Question: How do I create a progress bar with blue progress indication, grey background and :

I've tried to play around with shapes, to create the left section with border only on the right. The closest example that I could find was <URL>, but I was unable to modify it to display the gap required in my case.
Unless I get to work, I might end up using 'setSecondaryProgress()' in code.
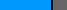
Answer: use setProgressDrawable, you will need to create your custom Drawable in the code as what you want cannot be done in xml, you will need to override onLevelChange and call invalidateSelf, see <URL> for a sample implementation